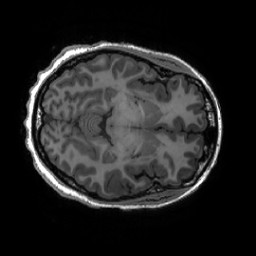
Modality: T1w
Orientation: axial
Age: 18
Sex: female
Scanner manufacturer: ge
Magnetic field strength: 3 T
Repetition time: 0.007348 s
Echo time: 0.003036 s